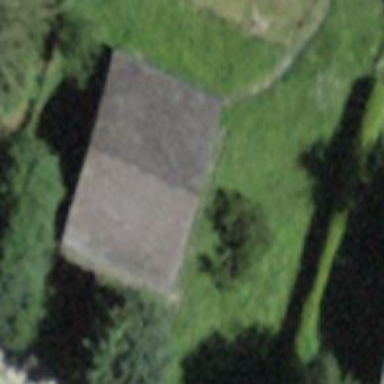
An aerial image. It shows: Building with ridge on the roof.